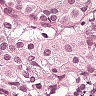
Metastatic tissue present: yes